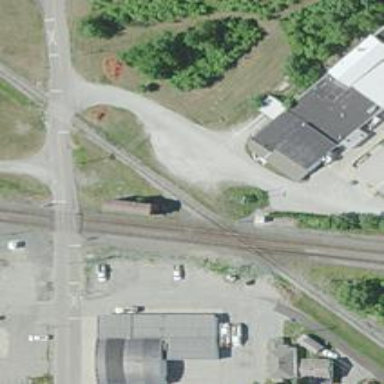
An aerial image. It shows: Railway crossing.